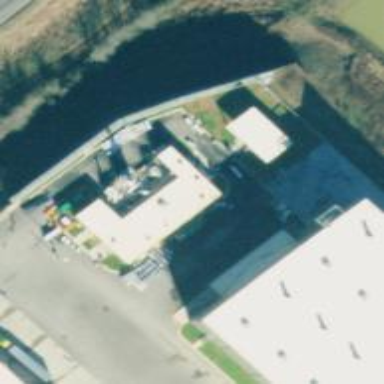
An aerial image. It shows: Industrial building.